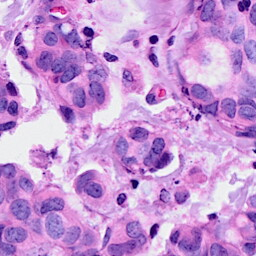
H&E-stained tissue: Breast